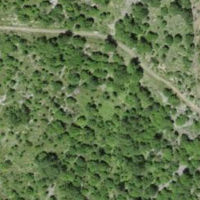
EUNIS habitat code: 32
Species observed at this site:
Emberiza cia
Hirundo rustica
Anthus spinoletta
Sambucus racemosa
Saxifraga aizoides
Turdus viscivorus
Buteo buteo
Aquila chrysaetos
Ptyonoprogne rupestris
Thymelicus sylvestris
Gymnadenia conopsea